Field crop: tomato
Growth stage: 1
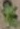
Species: solanum